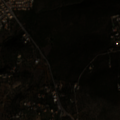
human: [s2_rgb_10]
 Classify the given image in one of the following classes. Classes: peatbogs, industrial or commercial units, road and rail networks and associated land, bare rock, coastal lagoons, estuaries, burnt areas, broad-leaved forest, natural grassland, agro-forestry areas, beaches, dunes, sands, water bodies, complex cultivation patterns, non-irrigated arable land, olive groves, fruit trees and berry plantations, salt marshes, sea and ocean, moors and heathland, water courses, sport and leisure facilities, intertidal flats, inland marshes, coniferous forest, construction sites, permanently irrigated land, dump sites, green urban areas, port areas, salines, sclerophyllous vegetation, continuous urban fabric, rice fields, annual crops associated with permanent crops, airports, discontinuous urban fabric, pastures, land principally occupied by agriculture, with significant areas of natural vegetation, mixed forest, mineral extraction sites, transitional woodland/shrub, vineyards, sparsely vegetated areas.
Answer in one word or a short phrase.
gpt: discontinuous urban fabric, olive groves, annual crops associated with permanent crops, complex cultivation patterns, sclerophyllous vegetation